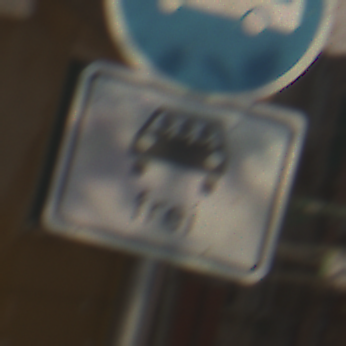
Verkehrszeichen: MehrfachbesetzePersonenkraftwagenFrei
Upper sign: Busssonderstreifen
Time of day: MorningAfternoon
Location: Outdoor (Urban)
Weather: Clear
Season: NotSpecified
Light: Natural